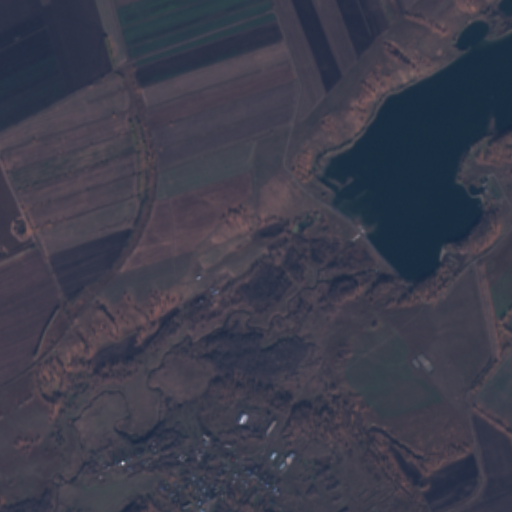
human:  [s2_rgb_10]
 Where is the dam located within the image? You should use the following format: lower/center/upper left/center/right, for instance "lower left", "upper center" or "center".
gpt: The dam is located in the center right of the image.
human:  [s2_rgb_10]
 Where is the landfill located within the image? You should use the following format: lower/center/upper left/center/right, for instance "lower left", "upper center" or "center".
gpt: The landfill is located in the lower center of the image.
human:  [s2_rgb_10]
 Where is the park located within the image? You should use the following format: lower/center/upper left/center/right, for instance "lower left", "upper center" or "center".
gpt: The park is located in the lower left of the image.
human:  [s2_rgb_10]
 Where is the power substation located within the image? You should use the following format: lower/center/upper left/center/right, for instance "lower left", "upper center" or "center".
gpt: The power substation is located in the center right of the image.
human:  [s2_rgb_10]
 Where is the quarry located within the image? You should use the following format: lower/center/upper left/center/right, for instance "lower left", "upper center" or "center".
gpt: The quarry is located in the lower center of the image.
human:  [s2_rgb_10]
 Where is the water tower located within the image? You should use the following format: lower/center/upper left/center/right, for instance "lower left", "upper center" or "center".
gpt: The water tower is located in the lower center of the image.
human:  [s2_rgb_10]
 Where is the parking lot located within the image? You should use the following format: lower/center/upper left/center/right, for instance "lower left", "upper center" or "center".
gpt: There is no parking lot in the image.